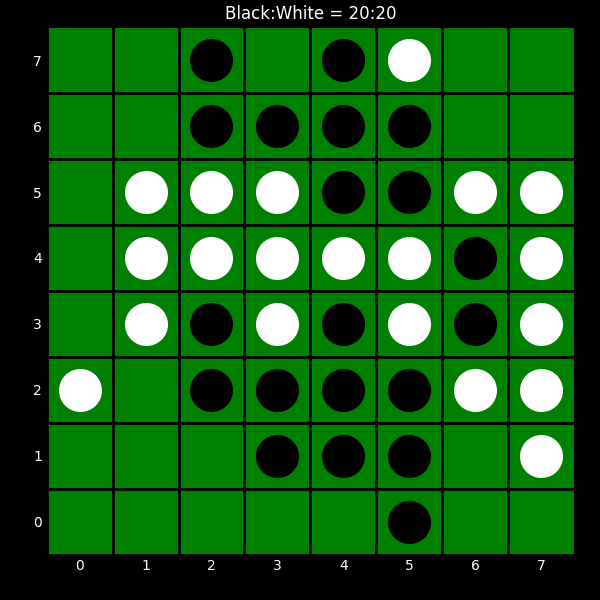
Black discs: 20
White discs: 20